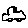
Label: car